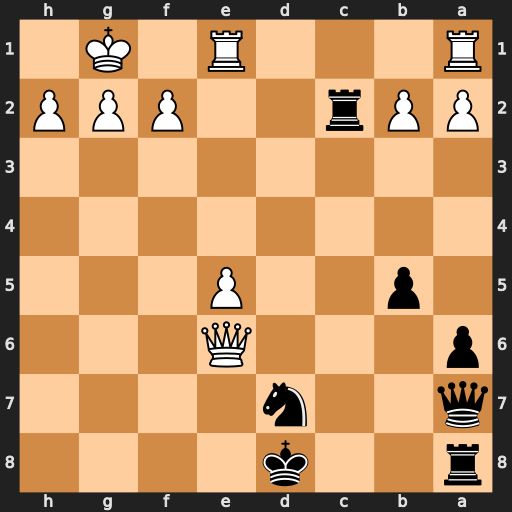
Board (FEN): r2k4/q2n4/p3Q3/1p2P3/8/8/PPr2PPP/R3R1K1
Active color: b
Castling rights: -
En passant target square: -
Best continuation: Qxf2+ Kh1 Qxg2#